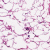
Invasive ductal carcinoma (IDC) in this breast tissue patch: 0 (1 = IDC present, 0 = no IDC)